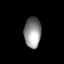
Tissue: lung
Cell type: Endothelial cells
Senescence score: 0.5905
Nuclear area (px): 509
Mean DAPI intensity: 142.051